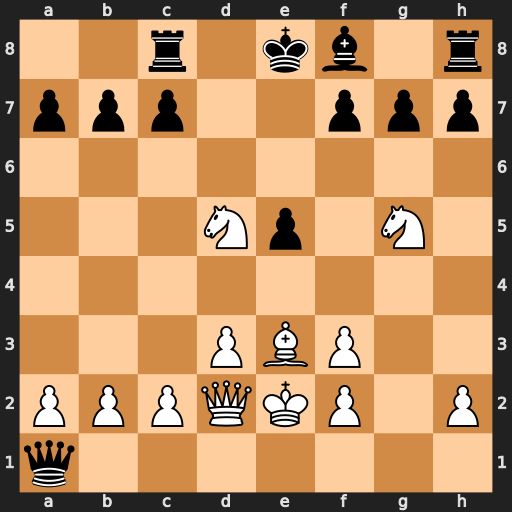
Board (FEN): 2r1kb1r/ppp2ppp/8/3Np1N1/8/3PBP2/PPPQKP1P/q7
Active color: w
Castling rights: k
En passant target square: -
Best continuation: Qc3 Bd6 Qc4 Rf8 Qb5+